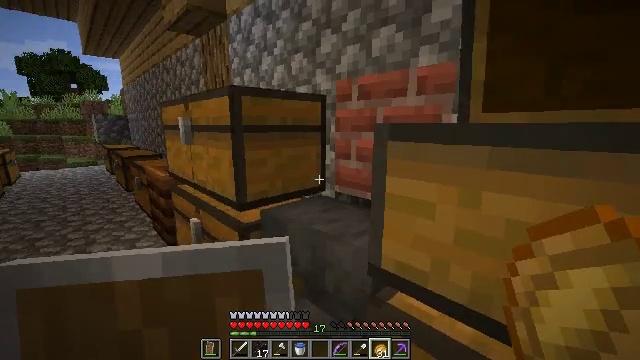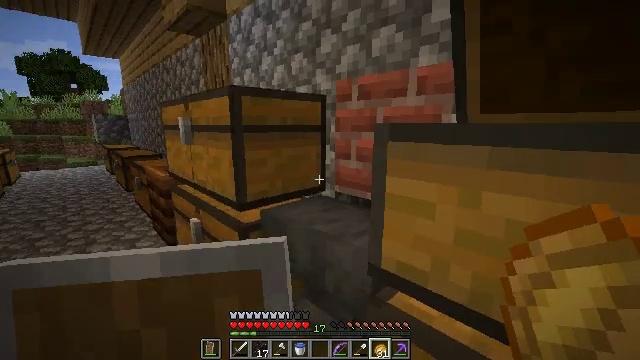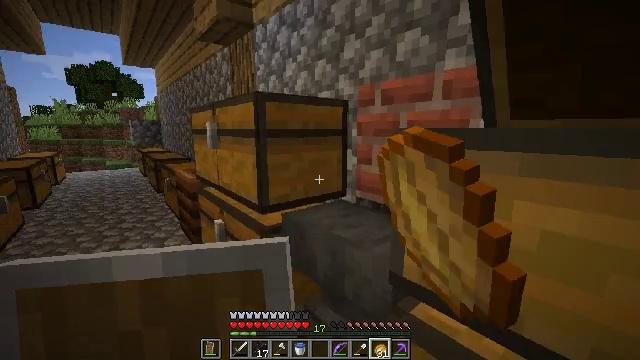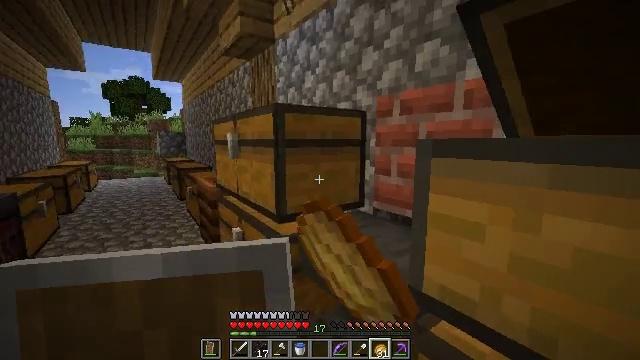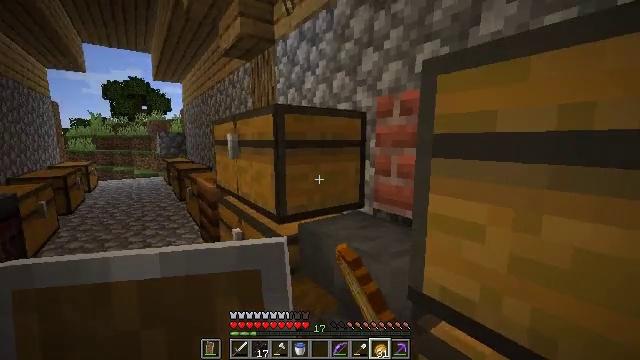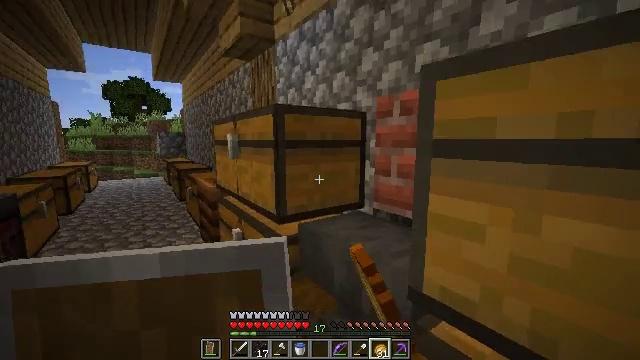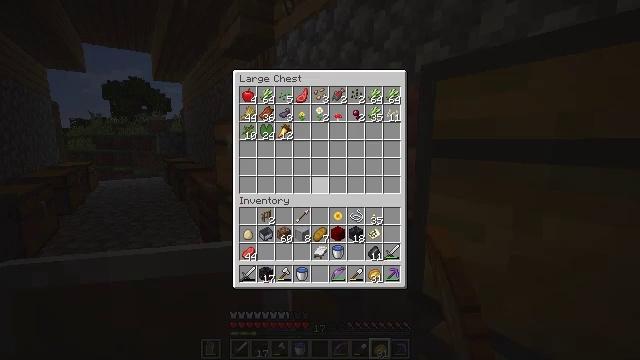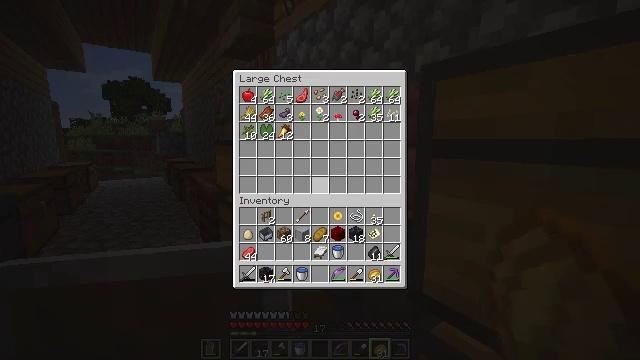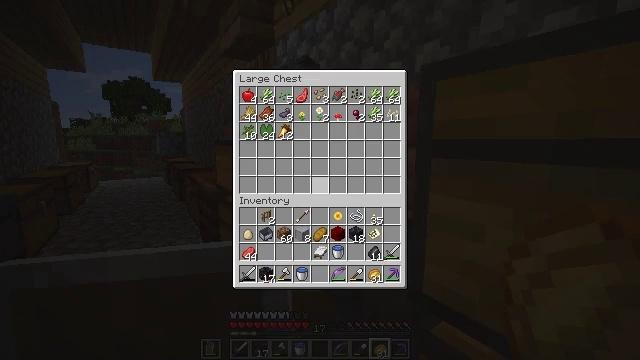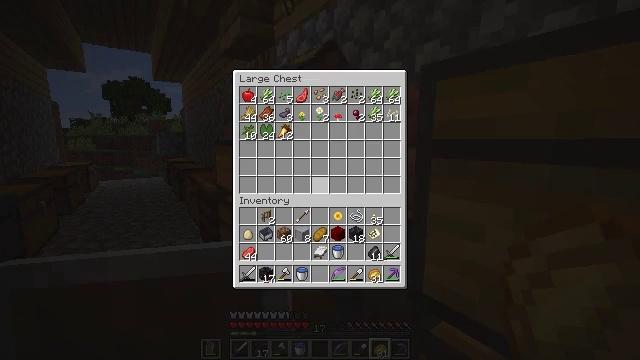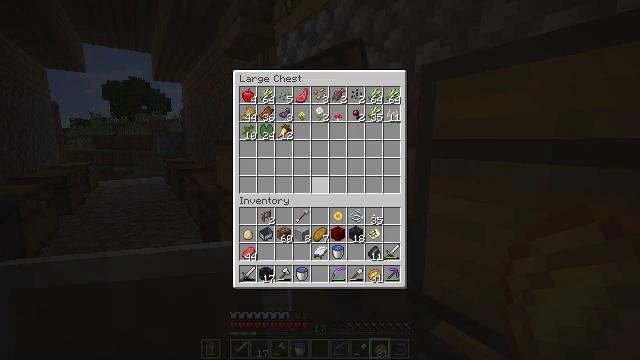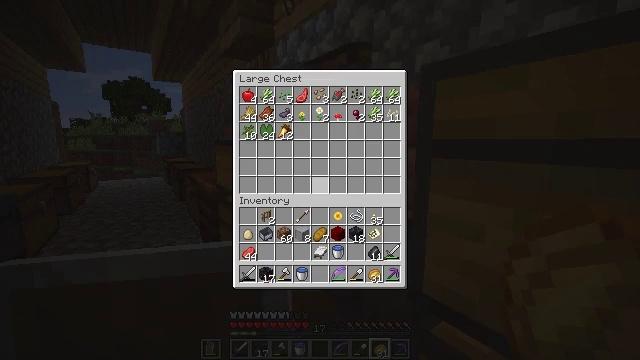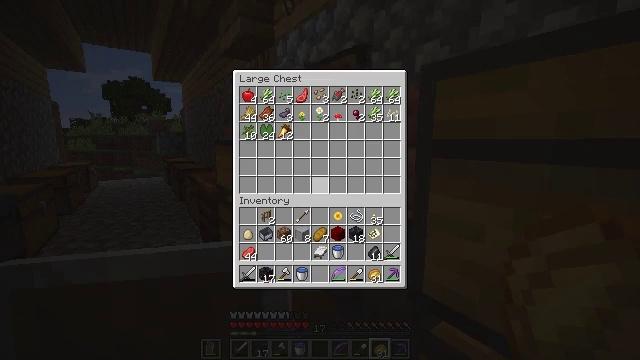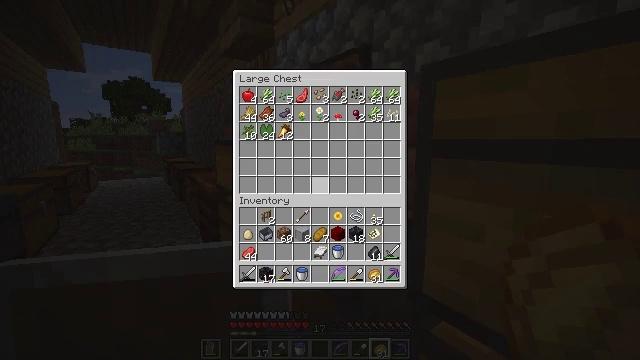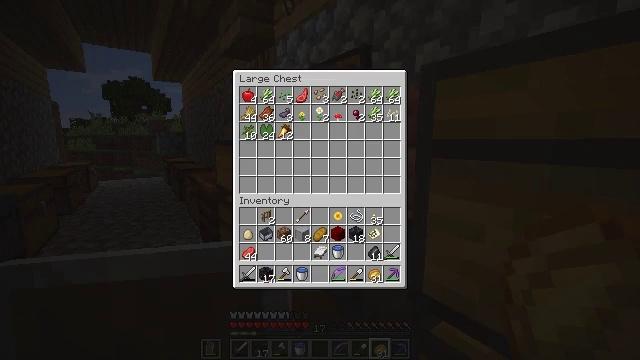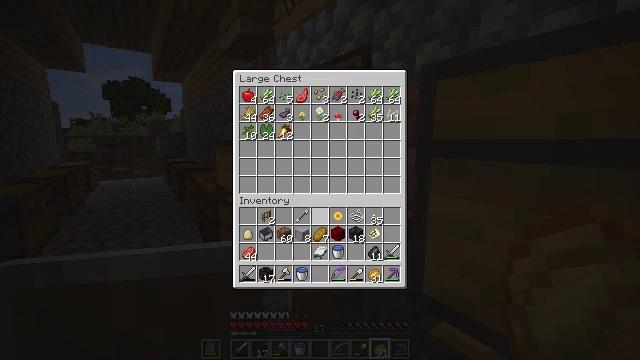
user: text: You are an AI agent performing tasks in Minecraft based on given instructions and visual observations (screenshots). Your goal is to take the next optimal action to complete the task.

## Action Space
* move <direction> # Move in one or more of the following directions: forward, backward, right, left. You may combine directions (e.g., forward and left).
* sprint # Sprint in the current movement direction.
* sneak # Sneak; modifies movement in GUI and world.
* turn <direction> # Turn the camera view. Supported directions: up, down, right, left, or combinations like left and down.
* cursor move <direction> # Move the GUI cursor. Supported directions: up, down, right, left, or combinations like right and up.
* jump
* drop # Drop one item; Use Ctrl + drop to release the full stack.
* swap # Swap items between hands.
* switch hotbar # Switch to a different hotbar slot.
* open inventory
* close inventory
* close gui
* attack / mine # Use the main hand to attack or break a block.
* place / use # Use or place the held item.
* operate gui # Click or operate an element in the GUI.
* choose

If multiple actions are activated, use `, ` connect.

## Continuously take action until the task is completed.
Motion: motion action
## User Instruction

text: Attack the chest to pick it up.
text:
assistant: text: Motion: use / place
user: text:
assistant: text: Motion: turn left and up
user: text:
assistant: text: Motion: turn left and up
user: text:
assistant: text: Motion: no_op
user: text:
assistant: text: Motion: no_op
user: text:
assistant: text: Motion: no_op
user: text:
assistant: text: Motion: no_op
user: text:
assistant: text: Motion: no_op
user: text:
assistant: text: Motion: no_op
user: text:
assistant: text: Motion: no_op
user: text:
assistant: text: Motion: no_op
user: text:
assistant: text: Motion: no_op
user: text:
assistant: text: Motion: sneak
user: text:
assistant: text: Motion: sneak, turn right and down
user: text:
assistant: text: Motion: sneak
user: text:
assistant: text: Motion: sneak
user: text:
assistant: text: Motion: sneak, turn down
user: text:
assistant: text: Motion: sneak
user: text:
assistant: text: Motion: sneak
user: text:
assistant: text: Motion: sneak, use / place
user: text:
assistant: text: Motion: sneak, use / place
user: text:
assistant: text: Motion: sneak
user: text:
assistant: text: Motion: sneak
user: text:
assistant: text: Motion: sneak
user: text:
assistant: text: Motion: sneak
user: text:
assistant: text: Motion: sneak
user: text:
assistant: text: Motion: sneak
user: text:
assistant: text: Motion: sneak, turn right, open inventory
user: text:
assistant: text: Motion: open inventory
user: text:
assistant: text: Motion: turn right, open inventory